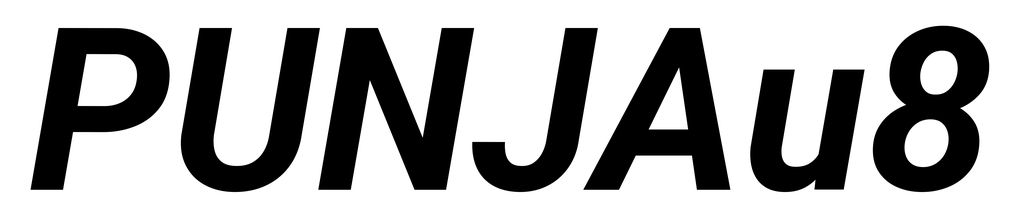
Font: Roboto-Italic_Bold_Italic